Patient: sex F, age 73
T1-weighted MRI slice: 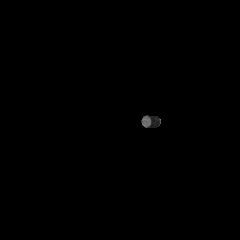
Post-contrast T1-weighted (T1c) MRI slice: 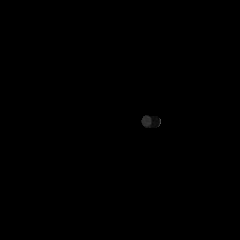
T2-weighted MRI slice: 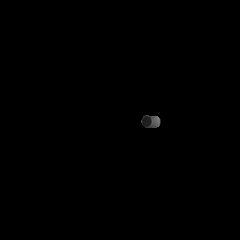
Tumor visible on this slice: no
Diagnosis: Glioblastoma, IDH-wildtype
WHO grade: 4